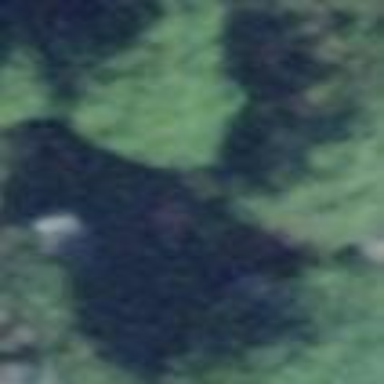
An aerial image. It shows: Forest area.